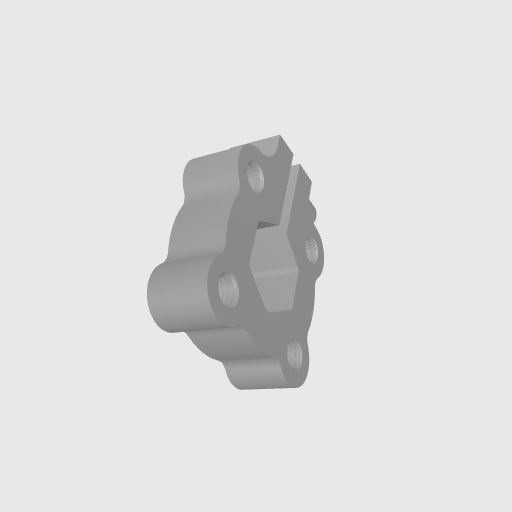
Part: ClampingHub12RID